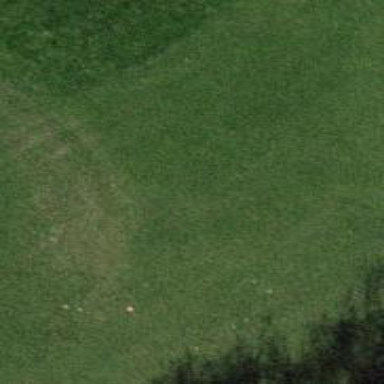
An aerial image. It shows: Golf hole.